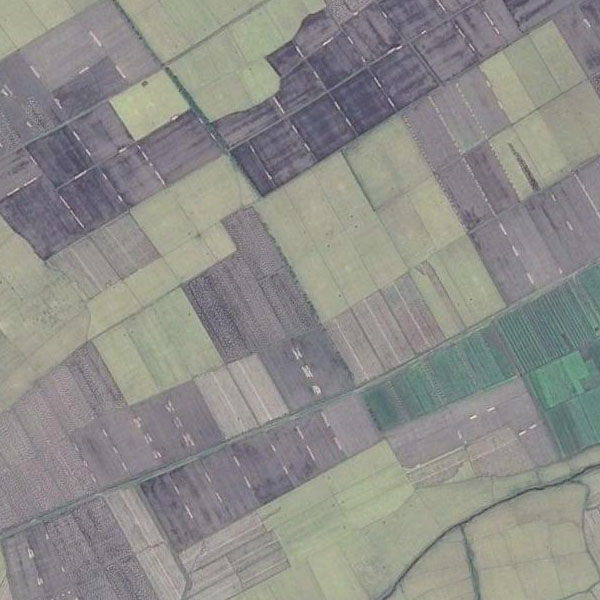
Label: Farmland